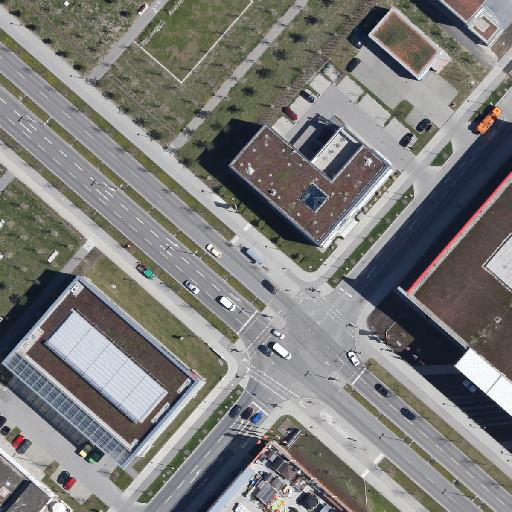
Referring expression: bikeway